Question: I have designed a custom keyboard for iOS8 and it's working perfectly fine on the simulator but when I connect my iPad to Xcode to have the app on my device, it doesn't show my custom keyboard under the keyboards list.
What am I doing wrong?
The implementation of my keyboard could be found <URL>.

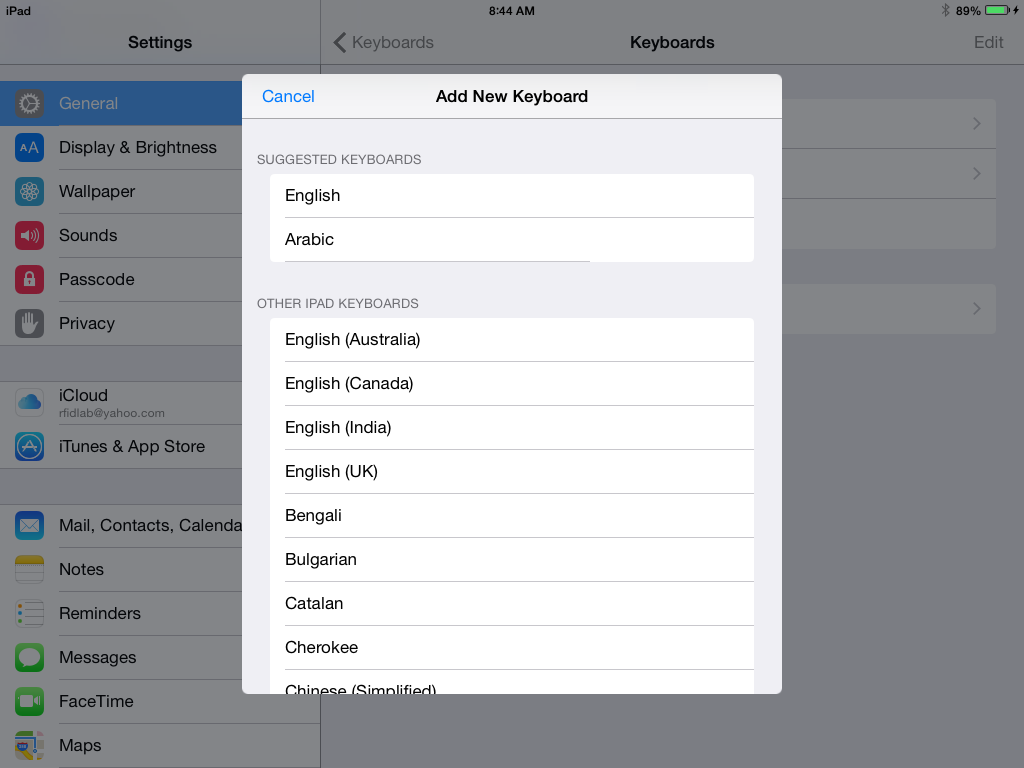
Answer: After step by step committing code, I found something interesting. In my application I have some web files like index.html, CSS folder JS folder. My application works fine just before copying these files inside of the project. Once I add them and run the program, it won't show my custom keyboard under the keyboards list. I think it's a bug, please correct me if I'm wrong.
I tried to add folders one by one and test the app after changes. I added JS, CSS folders successfully. I have a folder called 'plugins'. As soon as I add this folder to the project as a reference folder, my custom keyboard will disappear. If I remove this folder, delete the app from device and run it again, my custom keyboard will come back. This is definitely a bug for iOS8.